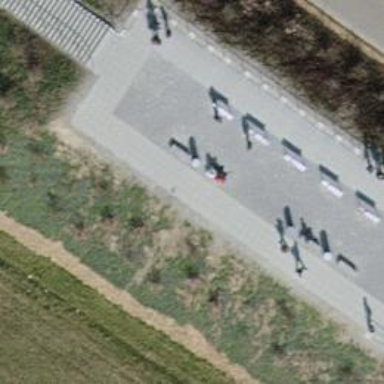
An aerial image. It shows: Concrete bench.